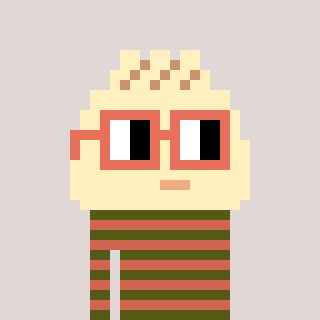
a pixel art character with square orange glasses, a porkbao-shaped head and a peachy-colored body on a warm background